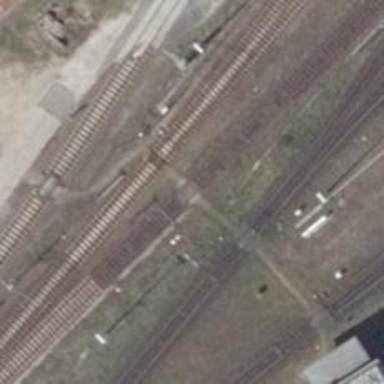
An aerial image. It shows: Rail yard with electrified contact lines for the railway.